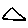
Label: triangle